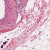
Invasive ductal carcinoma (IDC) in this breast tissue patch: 0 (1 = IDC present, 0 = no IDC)